Question: I draw a very simple database design for my ASP.NET application and with a little help here and there I managed to implement my design...but I want to insert data to this tables and retrieve from them.

A very important function in my application will need all the information from all the 7 tables for a certain record, and sometimes I'll need to make my application accept all kinds of related data and place each piece of data in the right table
My questions are :
1. is it normal to have such big design ? is it even big for a real application ?
2. if I want to add a new kid, I'll need to fill all the table with related required information in all the tables, I'll have a big form with some inputs to accept the data, but how will I insert them in to my Database ?
3. If I want to select all the kids, what's the select statement based on this design going to be ?
PS: between every two tables having (M:M) relationship, consider a third table (that will have two primary keys of each of the 2 tables in the relation).
I'm familiar with JOINs and everything, but never applied on such a big design...HELP!
Thanks in advance!
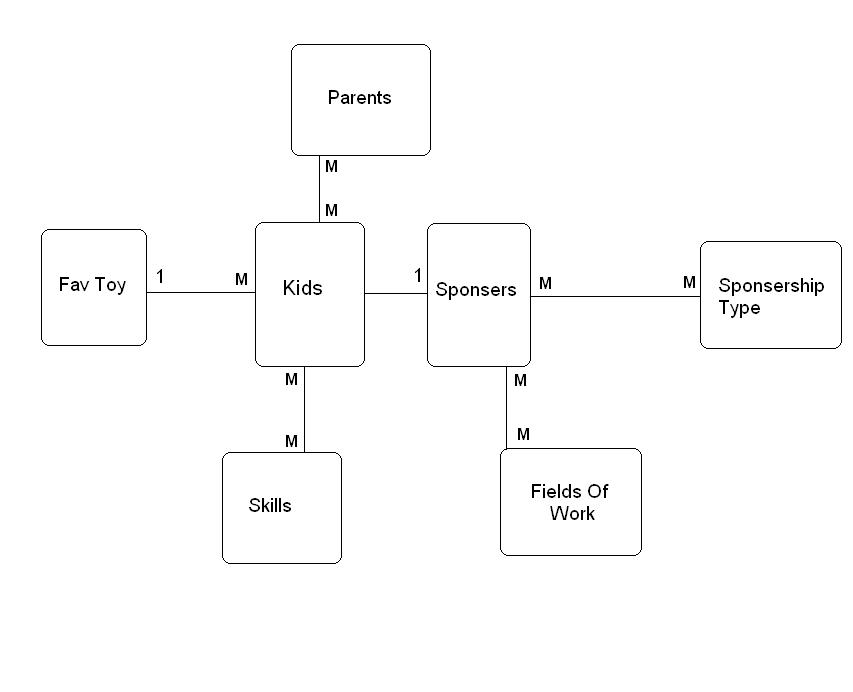
Answer: Sorry to frighten you, but that's a very small database design.
When I first started to need to do database designs for web applications, I found a crutch. Fortunately, the crutch I used back then is now available in a free tool, <URL>.
I made a quick guess about your design and got the following ORM model:

This led to a database with ten tables, including the junction tables necessary for many to many relationships.
The NORMA tool can generate DDL from the model for several different databases, and can also create XML Schemas and LINQ to SQL objects.
---
BTW, here's an ER diagram of the generated database:

---
I don't see why you would need all of this in a single resultset, but here's a query which I think might return it all. I haven't tested this with data:
'''
SELECT k.KidId, k.Name, k.FavoriteToy,
s.SponsorId, s.Name,
st.SponsorShipTypeCode, st.Description AS SponsortshipTypeDescription,
fw.FieldOfWorkCode, fw.Description AS FieldOfWorkDescription,
Skill.SkillCode, Skill.Description AS SkillDescription,
Parent.ParentId, Parent.Name AS ParentName
FROM Kid k
LEFT OUTER JOIN KidHasParent ON KidHasParent.KidId = k.KidId
INNER JOIN Parent ON Parent.ParentId = KidHasParent.ParentId
LEFT OUTER JOIN KidHasSkill ON KidHasSkill.KidId = k.KidId
INNER JOIN Skill ON Skill.SkillCode = KidHasSkill.SkillCode
LEFT OUTER JOIN Sponsor s ON s.SponsorId = k.SponsorId
INNER JOIN SponsorIsOfSponsorShipType Sst ON Sst.SponsorId = s.SponsorId
INNER JOIN SponsorShipType st ON st.SponsorShipTypeCode = sst.SponsorShipTypeCode
LEFT OUTER JOIN SponsorParticipatesInFieldOfWork sfw ON sfw.SponsorId = s.SponsorId
INNER JOIN FieldOfWork fw ON fw.FieldOfWorkCode = sfw.FieldOfWorkCode
'''
I created this query by looking at the ORM diagram to know which paths are optional (LEFT JOIN), and then by using a tool (ApexSQL Edit) which uses the foreign keys to help me build joins. This took under ten minutes.